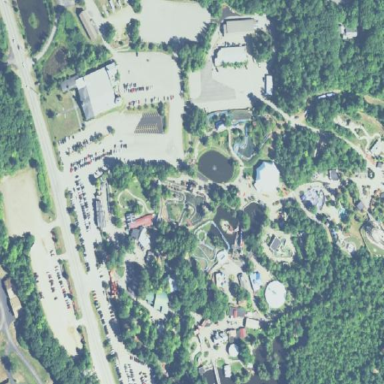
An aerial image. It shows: Theme park.